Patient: sex F, age 77
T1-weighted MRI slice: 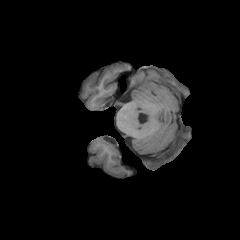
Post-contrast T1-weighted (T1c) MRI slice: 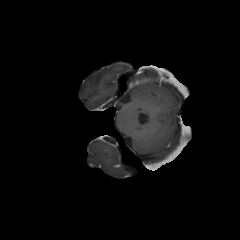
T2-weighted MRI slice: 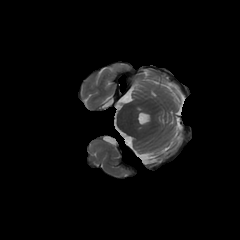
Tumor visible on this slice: no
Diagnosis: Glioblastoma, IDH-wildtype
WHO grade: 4